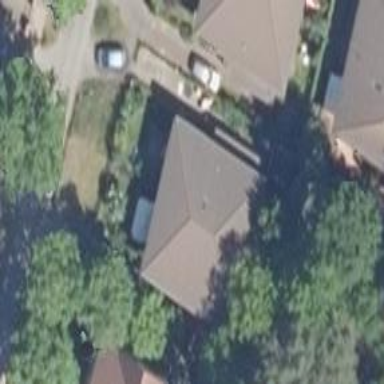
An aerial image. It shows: Semi-detached house.